Question: I am trying to create a circle with an outline that has margin.
Everything seems to work except i cant seem to get that few 'px' of margin in there.
Any suggestions please?

'''
.ui-corner-all { -moz-border-radius: 30px; -webkit-border-radius: 30px; border-radius: 30px; border: 1px solid black; margin:5px; width:30px; height:30px;}
'''
heres my fiddle: <URL>
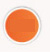
Answer: I'd say to treat it like this:
Outer "border" - use a <URL>
Inner "margin" - use a white border
Inner area - use background color
All together you get:
'''
.circle {
background-color: #F80;
border: 3px solid #FFF;
border-radius: 18px;
box-shadow: 0 0 2px #888;
height: 30px;
width: 30px;
}
'''
'''
<div class="circle"></div>
'''
---
You can make the outer border more distinct by setting blur-radius to 0 on box-shadow.
'''
.circle {
background-color: #F80;
border: 3px solid #FFF;
border-radius: 18px;
/* offset-x | offset-y | blur-radius | spread-radius | color */
box-shadow: 0 0 0 2px #888;
height: 30px;
width: 30px;
}
'''
'''
<div class="circle"></div>
'''
---
As an alternative, you could use a second element:
'''
.circle {
border: 1px solid #CCC;
border-radius: 19px;
display: inline-block;
}
.inner {
background-color: #F80;
border-radius: 15px;
margin: 3px;
height: 30px;
width: 30px;
}
'''
'''
<div class="circle">
<div class="inner"></div>
</div>
'''